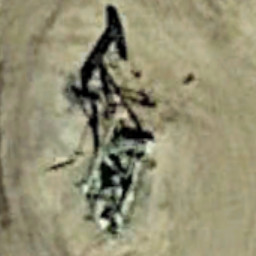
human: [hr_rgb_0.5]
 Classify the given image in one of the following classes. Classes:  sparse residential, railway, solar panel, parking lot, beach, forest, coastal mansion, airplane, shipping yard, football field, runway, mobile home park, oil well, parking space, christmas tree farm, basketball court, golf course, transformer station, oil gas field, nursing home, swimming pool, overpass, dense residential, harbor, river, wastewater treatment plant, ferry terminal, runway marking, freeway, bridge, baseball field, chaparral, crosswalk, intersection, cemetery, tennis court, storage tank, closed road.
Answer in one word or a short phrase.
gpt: oil well